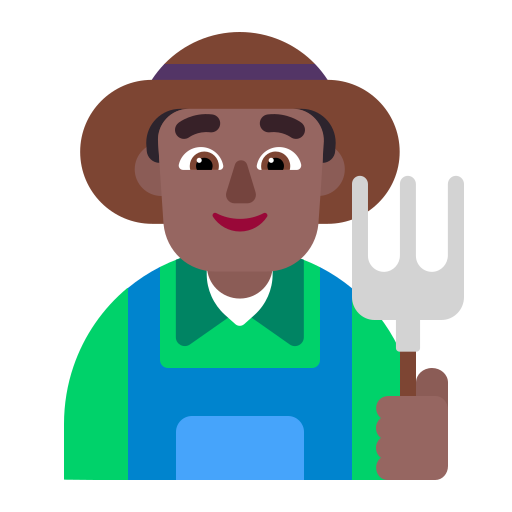
man farmer flat  dark